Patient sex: F
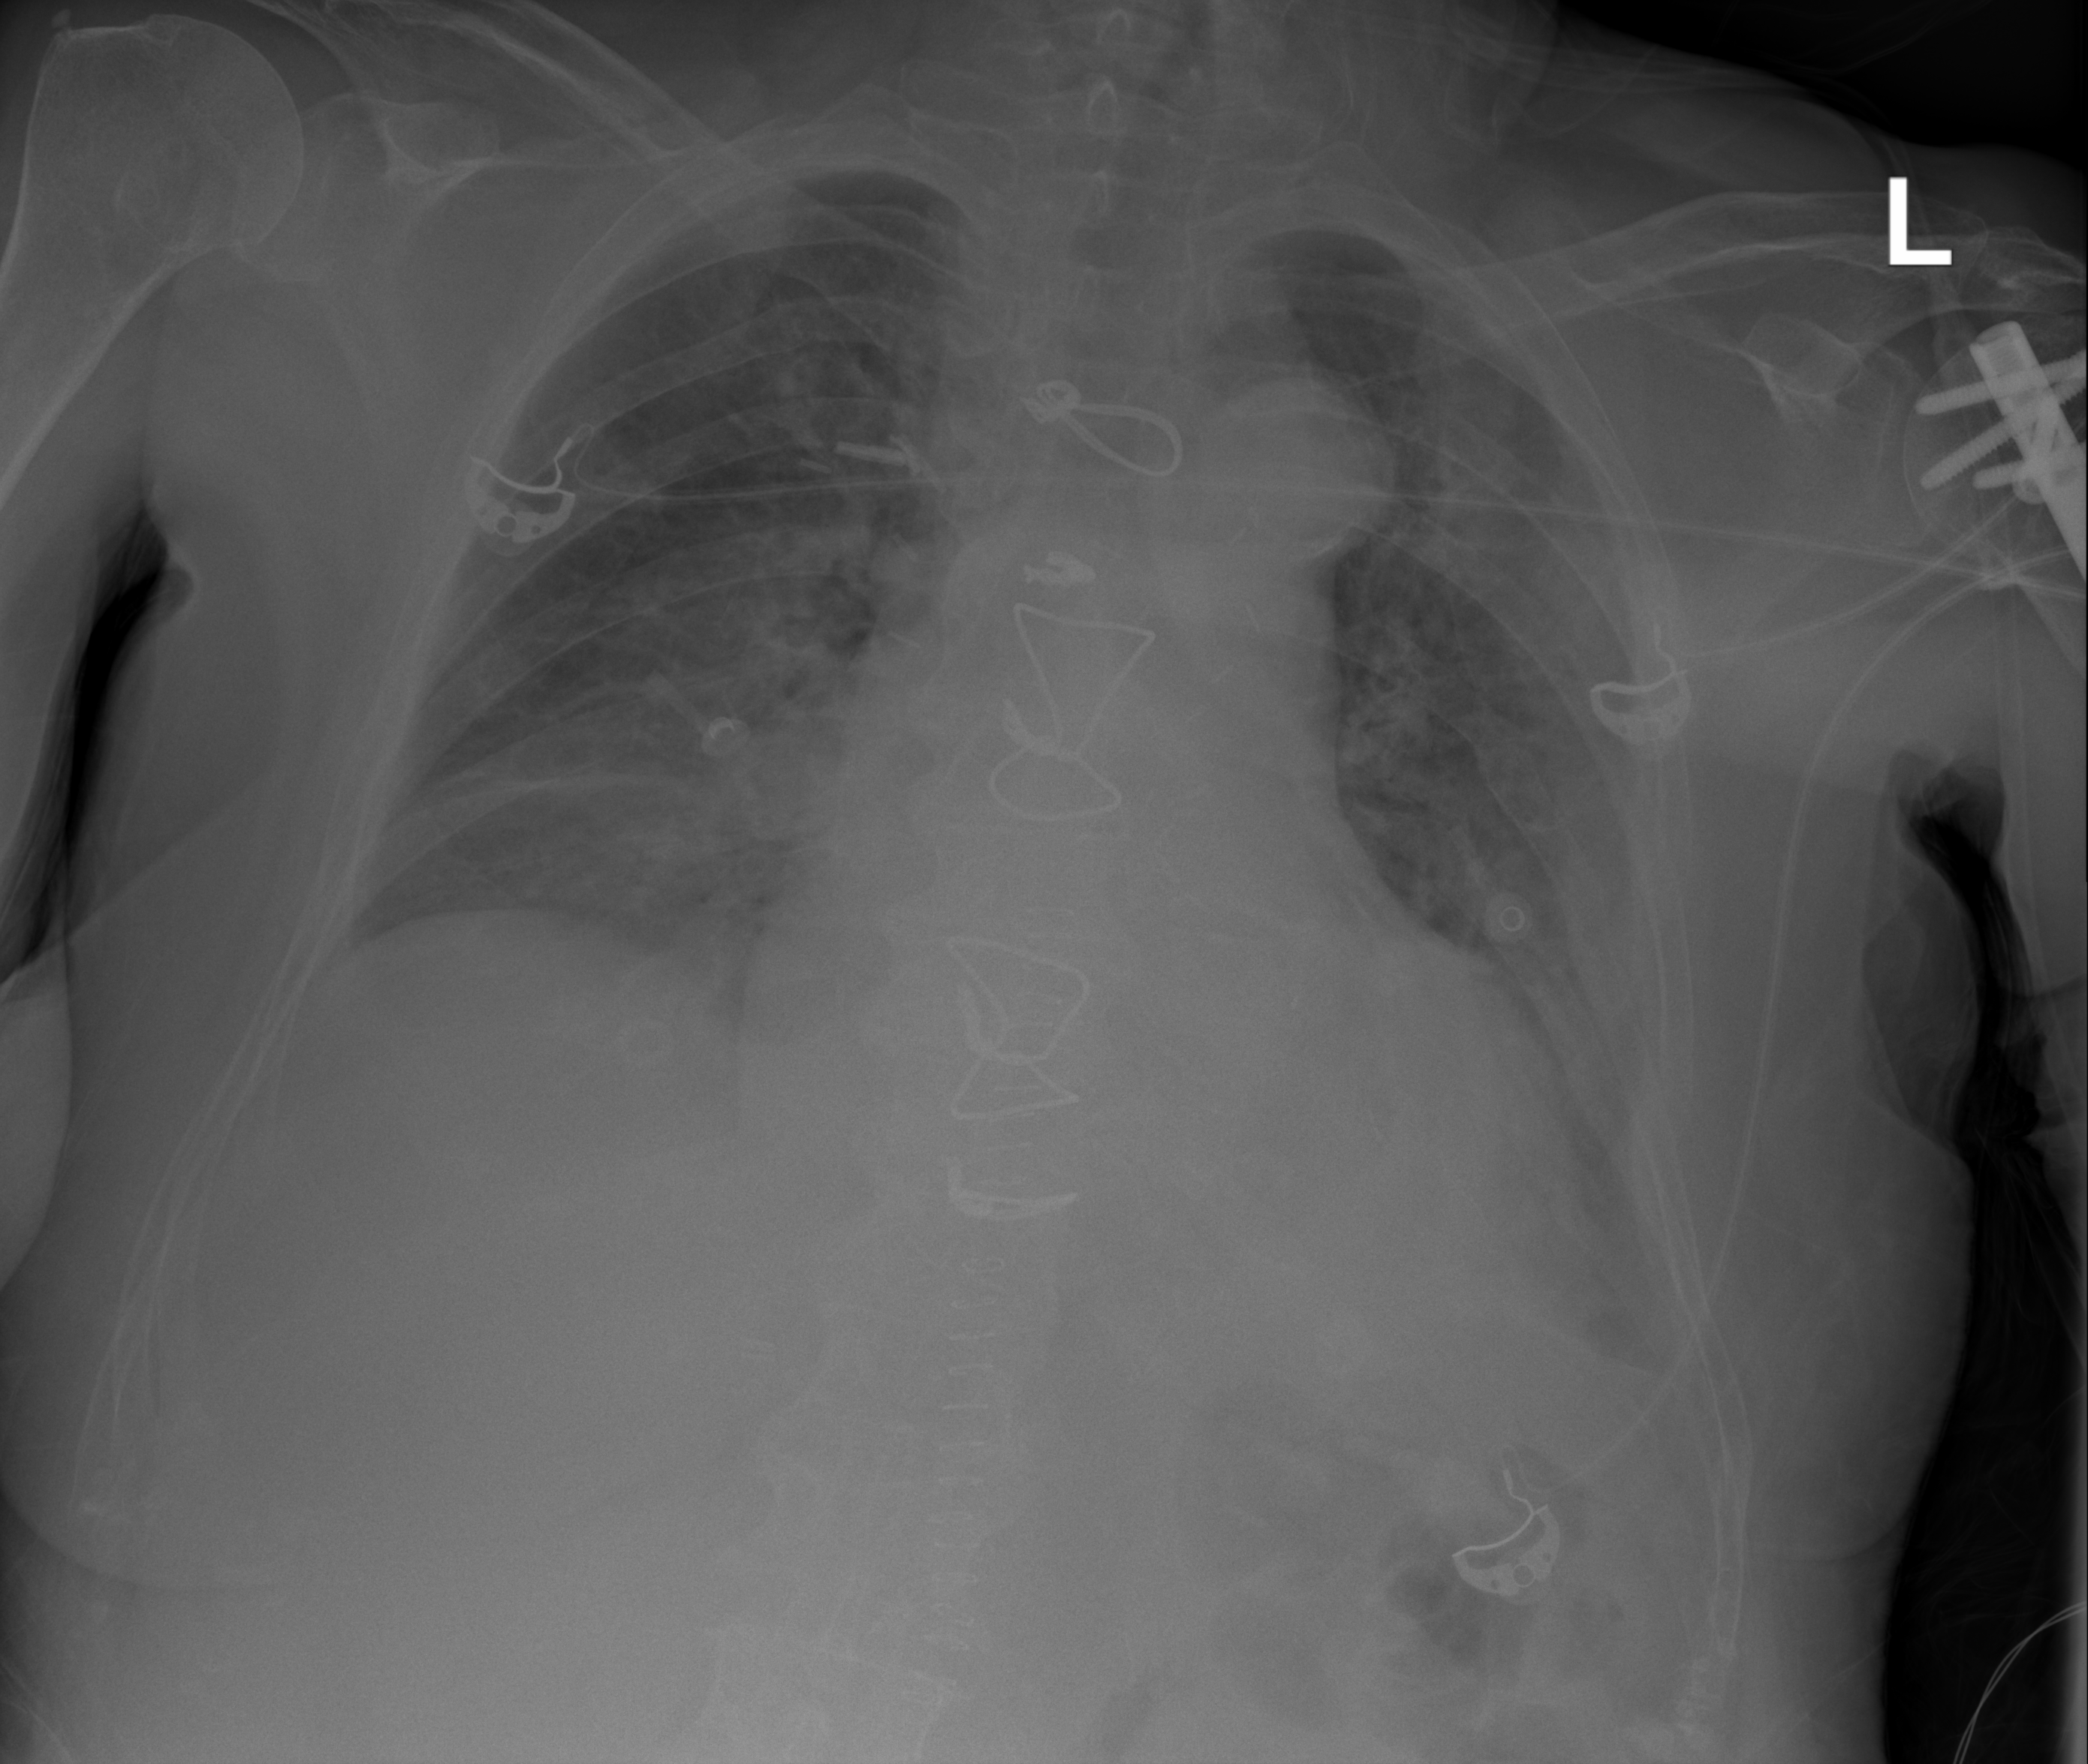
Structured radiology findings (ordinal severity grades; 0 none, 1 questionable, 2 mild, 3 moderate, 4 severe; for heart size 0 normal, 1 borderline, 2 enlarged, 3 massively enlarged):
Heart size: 2
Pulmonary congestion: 2
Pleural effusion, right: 0
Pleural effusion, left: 2
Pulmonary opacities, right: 2
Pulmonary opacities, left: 3
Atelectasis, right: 3
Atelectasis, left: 3